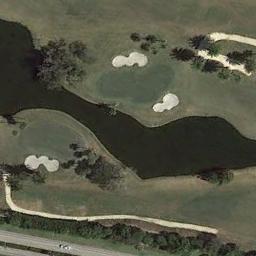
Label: golf_course